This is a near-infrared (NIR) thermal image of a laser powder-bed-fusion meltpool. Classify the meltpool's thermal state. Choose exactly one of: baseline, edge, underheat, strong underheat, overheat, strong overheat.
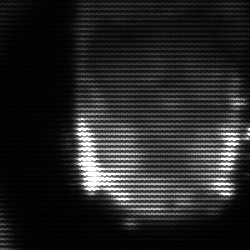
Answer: baseline